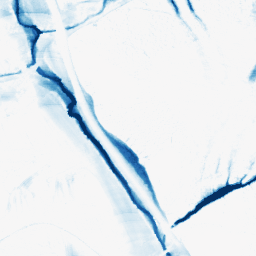
Category: morphological
Decomposition family: morphological_ellipse
Decomposition parameters: operation: closing
width: 10
height: 50
Upsampling method: lanczos
Upsampling parameters: scale: 4
Upsampling scale: 4